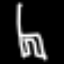
Label: chair